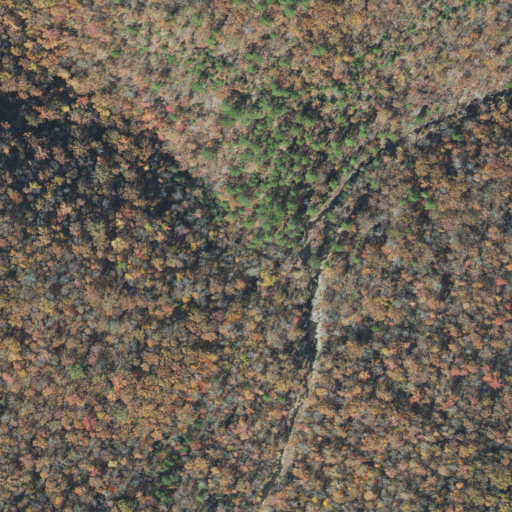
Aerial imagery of valley in Arkansas named Terrell Hollow containing deciduous forest and mixed forest